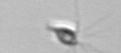
Label: Calciopappus